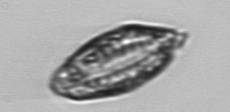
Label: Katodinium_or_Torodinium